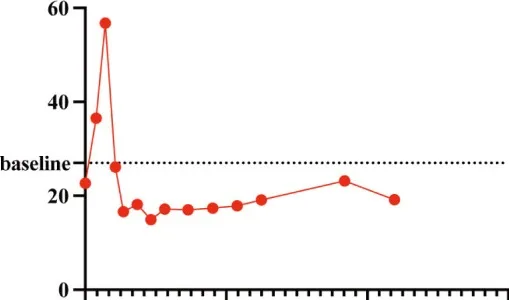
CA199.
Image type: chart (chart)